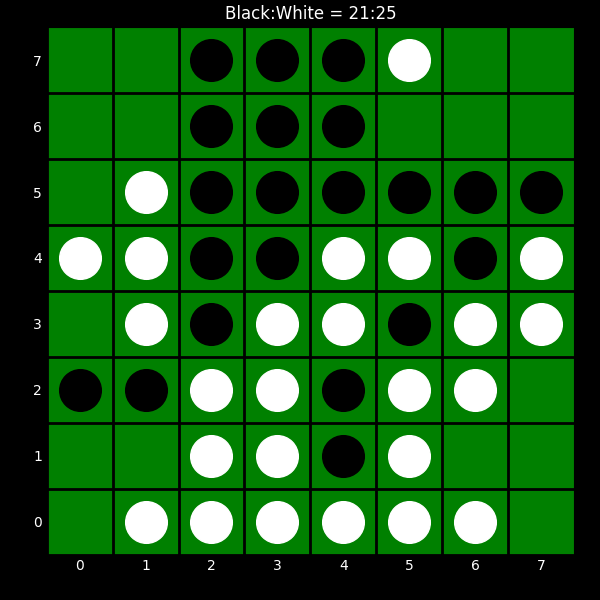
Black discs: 21
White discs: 25